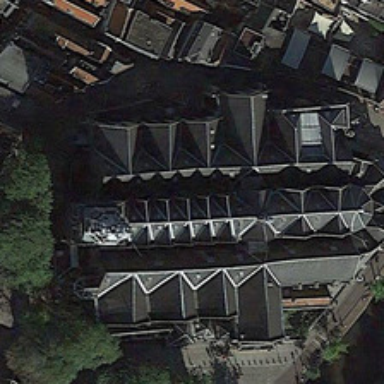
Several green trees and some buildings are near a church .